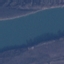
Land use / land cover: River